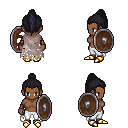
a pixel art fantasy rpg character, female body template, human, dark skin, gray tattered cape, white pants, raven long topknot hairstyle, cloth bracers, gold boots, shield, four views (front, back, left, right), 2x2 character sprite sheet, small pixel art, hard edges, no anti-aliasing